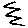
Label: zigzag